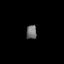
Tissue: prostate
Cell type: Fibroblasts
Senescence score: 0.3091
Nuclear area (px): 146
Mean DAPI intensity: 110.842